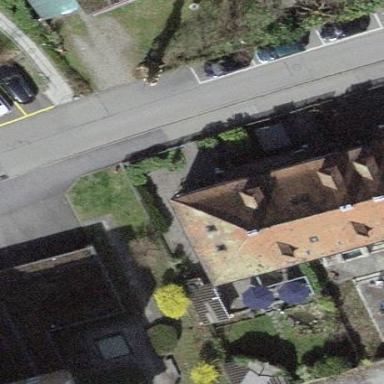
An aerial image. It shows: Residential terrace building with hipped roof shape.